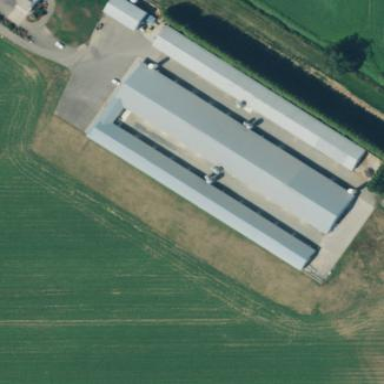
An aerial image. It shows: Farmyard area.